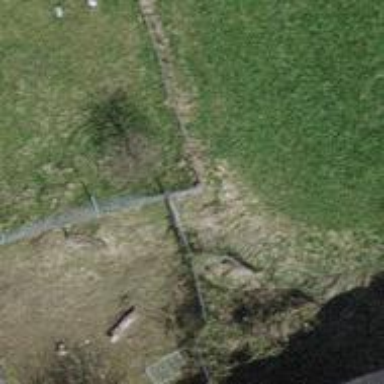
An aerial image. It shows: Power pole.